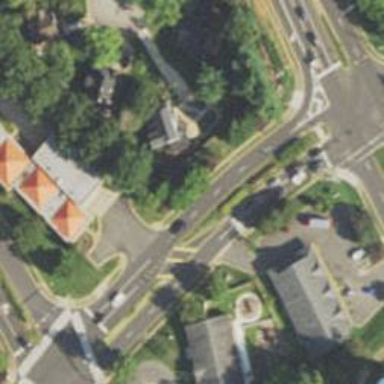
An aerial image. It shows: Unmarked crossing on footway.